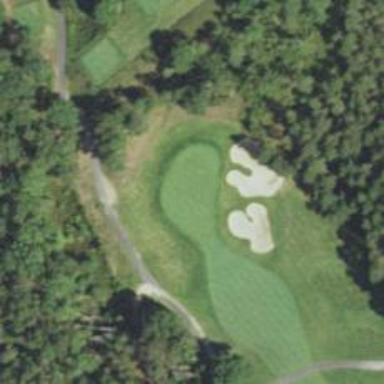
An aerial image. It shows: View of golf hole.